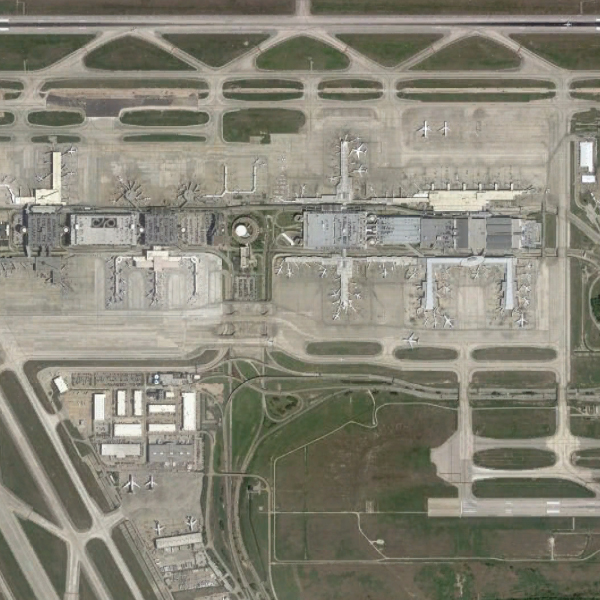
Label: Airport